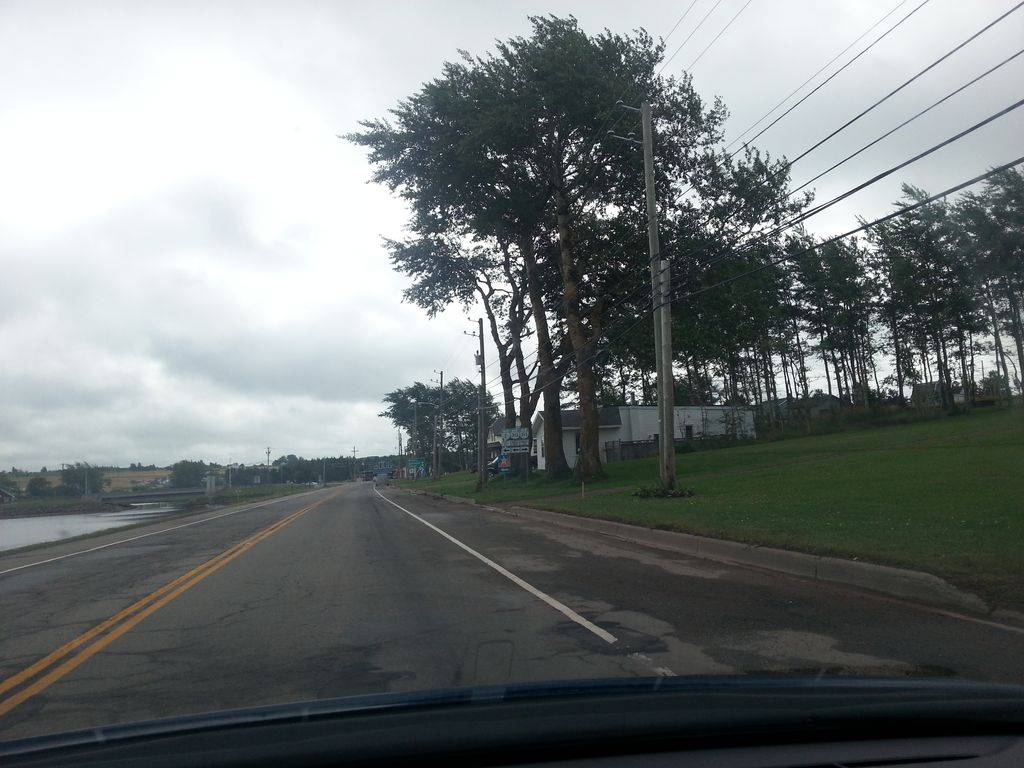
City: charlottetown